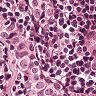
Metastatic tissue present: yes